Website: bh-photo
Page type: customer-info-address
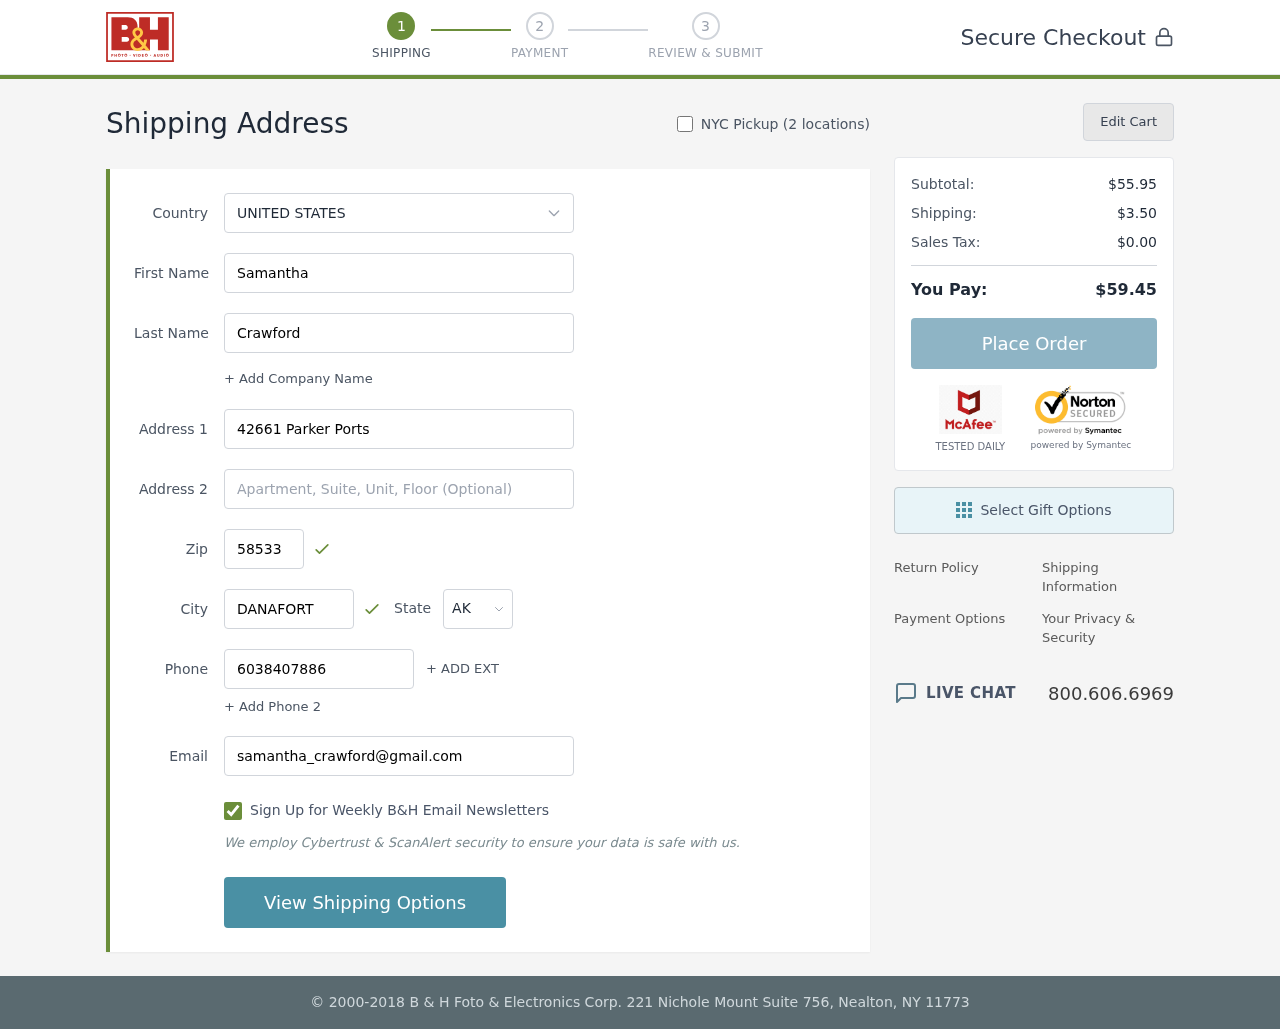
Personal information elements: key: PII_CITY
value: Danafort
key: PII_COUNTRY
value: United States
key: PII_EMAIL
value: samantha_crawford@gmail.com
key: PII_FIRSTNAME
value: Samantha
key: PII_LASTNAME
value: Crawford
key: PII_PHONE
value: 6038407886
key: PII_POSTCODE
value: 58533
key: PII_STATE_ABBR
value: AK
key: PII_STREET
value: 42661 Parker Ports
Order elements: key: ORDER_SUBTOTAL
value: $55.95
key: ORDER_SHIPPING_COST
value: $3.50
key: ORDER_TAX
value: $0.00
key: ORDER_TOTAL
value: $59.45